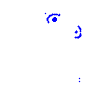
Particle: electron